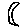
Label: moon